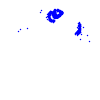
Particle: electron